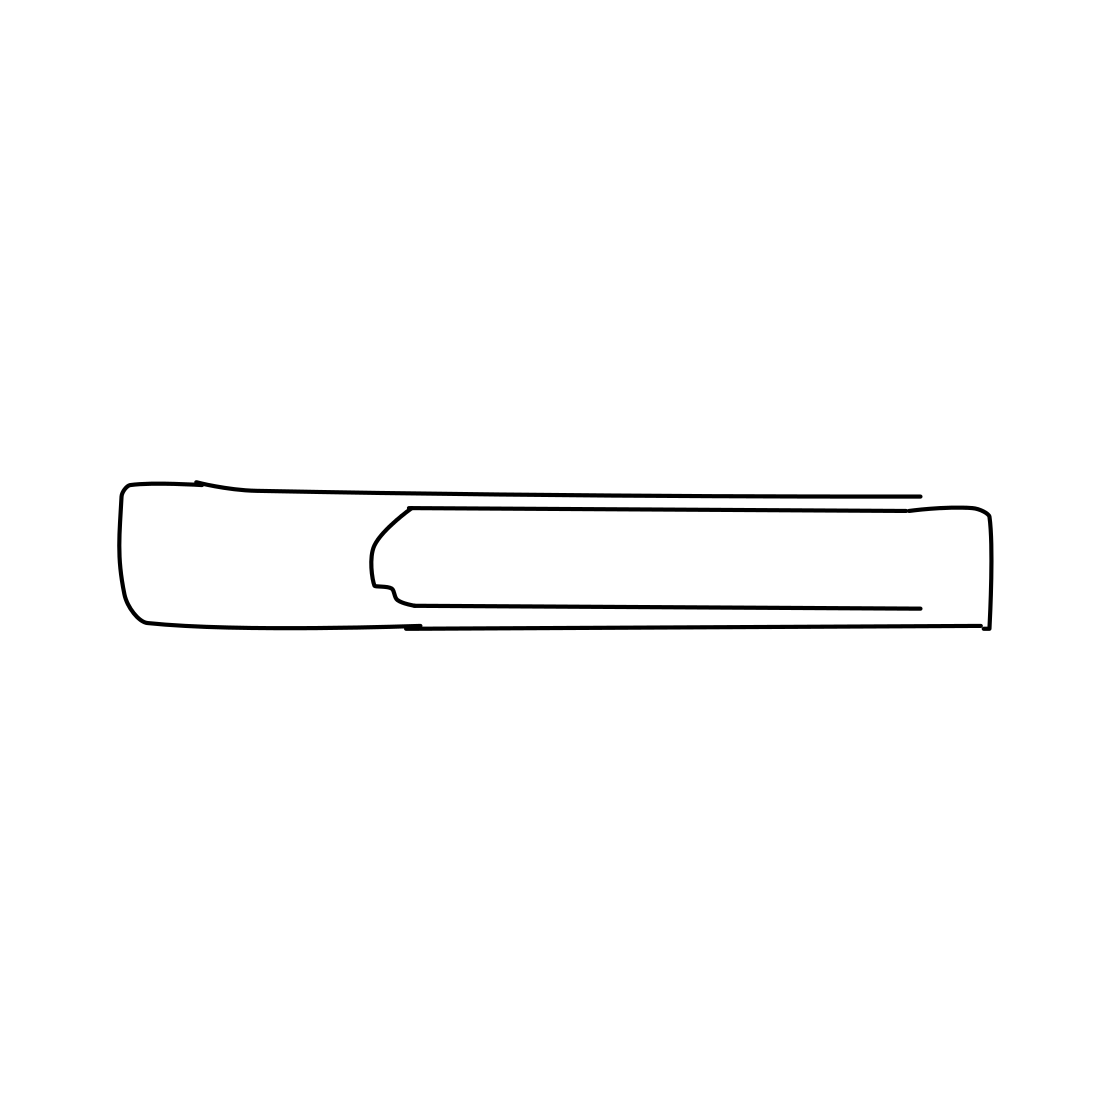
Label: paper clip